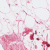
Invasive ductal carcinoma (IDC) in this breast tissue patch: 0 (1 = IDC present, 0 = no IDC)